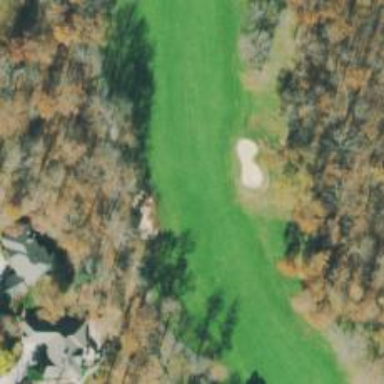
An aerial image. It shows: View of golf hole.